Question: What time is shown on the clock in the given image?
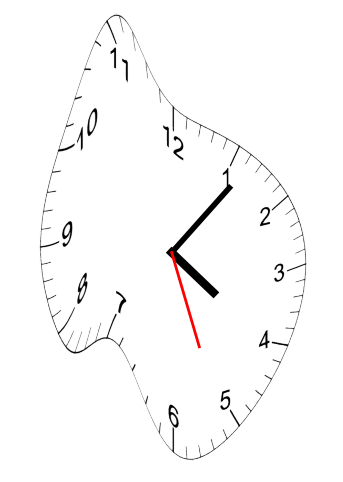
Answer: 04:06:26